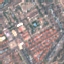
Land use / land cover: Residential